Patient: sex M, age 51
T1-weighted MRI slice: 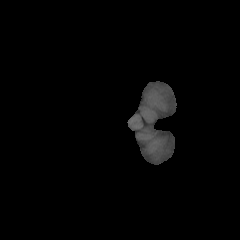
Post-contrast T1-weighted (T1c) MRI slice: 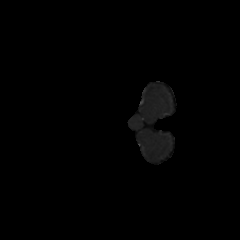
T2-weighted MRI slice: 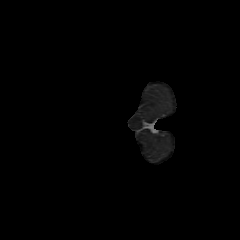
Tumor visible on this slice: no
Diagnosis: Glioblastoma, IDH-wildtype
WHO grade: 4